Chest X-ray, AP view. Patient: 32 years old, sex F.
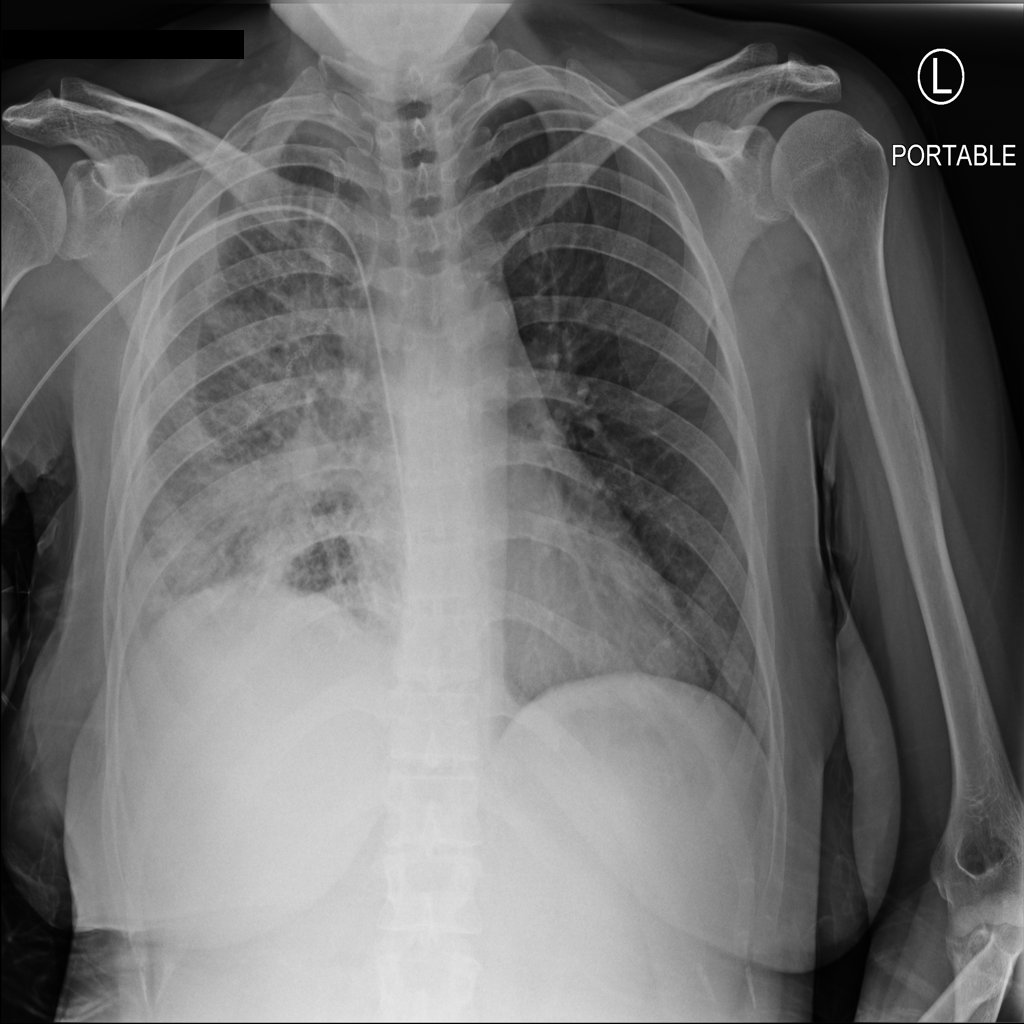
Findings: Infiltration